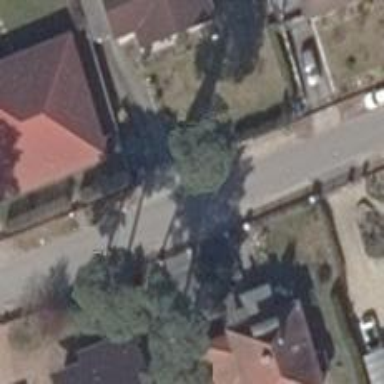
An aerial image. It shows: Footway.